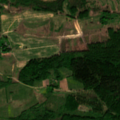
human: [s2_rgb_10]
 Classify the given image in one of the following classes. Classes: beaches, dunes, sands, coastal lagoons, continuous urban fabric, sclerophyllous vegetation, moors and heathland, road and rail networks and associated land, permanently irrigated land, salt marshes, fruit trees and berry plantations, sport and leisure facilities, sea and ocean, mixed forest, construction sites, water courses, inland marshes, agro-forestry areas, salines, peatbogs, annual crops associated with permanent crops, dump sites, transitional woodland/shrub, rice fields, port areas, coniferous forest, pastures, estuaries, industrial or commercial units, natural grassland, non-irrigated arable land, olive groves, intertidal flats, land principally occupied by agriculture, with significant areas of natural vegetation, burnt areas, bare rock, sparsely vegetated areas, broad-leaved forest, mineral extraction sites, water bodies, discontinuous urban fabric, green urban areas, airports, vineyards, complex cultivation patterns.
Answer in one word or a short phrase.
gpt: non-irrigated arable land, land principally occupied by agriculture, with significant areas of natural vegetation, broad-leaved forest, mixed forest